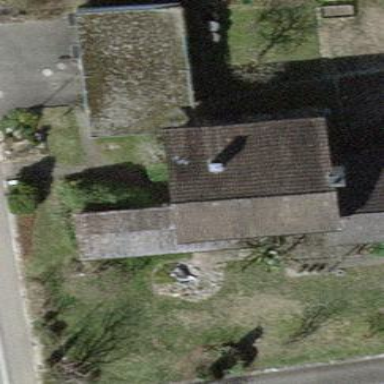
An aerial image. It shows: Gabled house with grey roof made of roof tiles. The building itself is white in color.